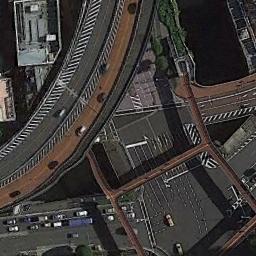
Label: overpass